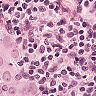
Metastatic tissue present: yes